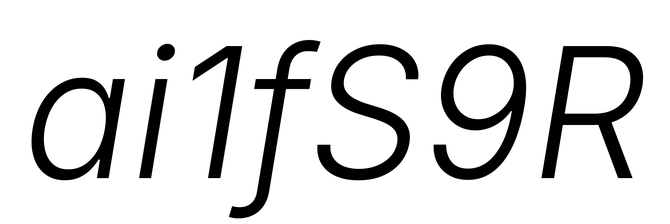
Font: Inter-Italic_Light_Italic